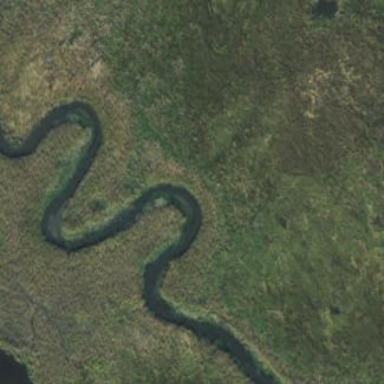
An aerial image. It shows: River flowing through natural water landscape.